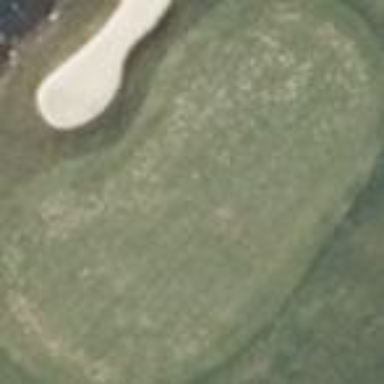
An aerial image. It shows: Golf green.